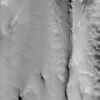
Label: not_dusty